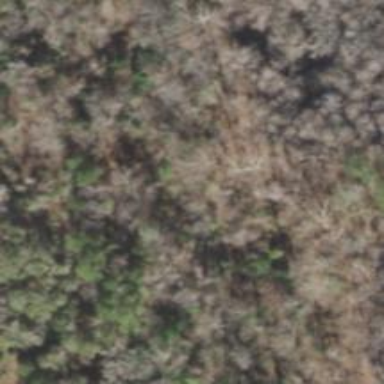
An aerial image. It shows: Mixed woodland with various types of leaves.